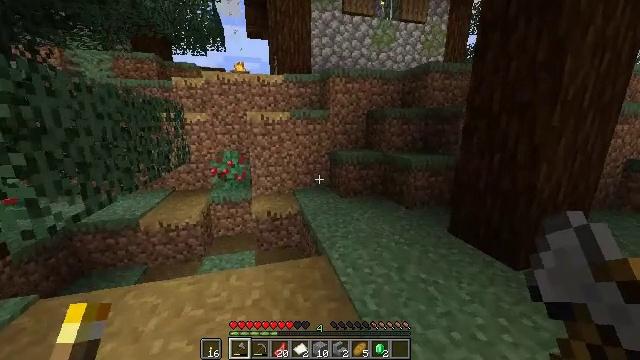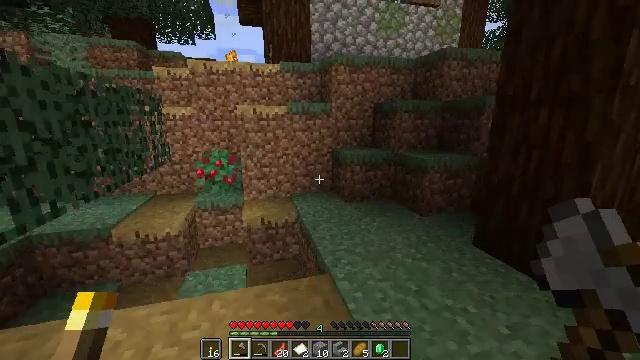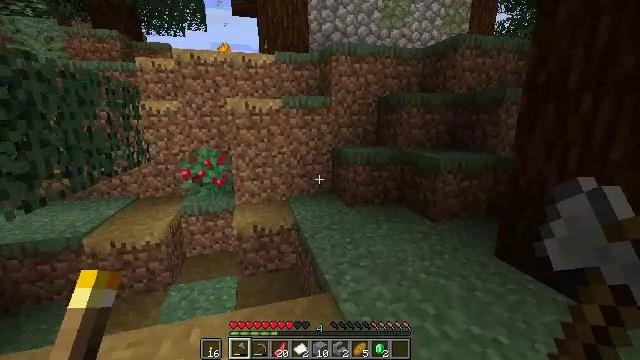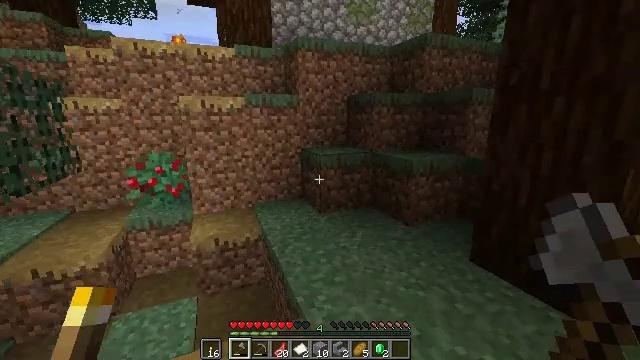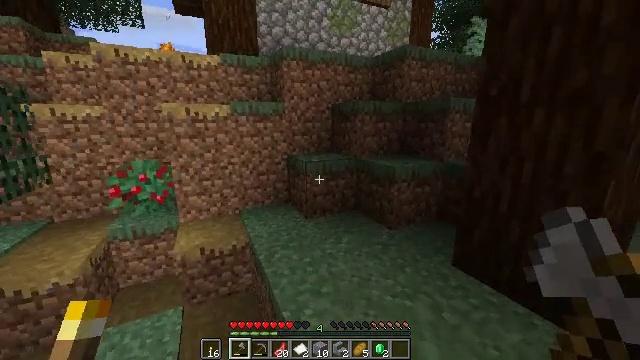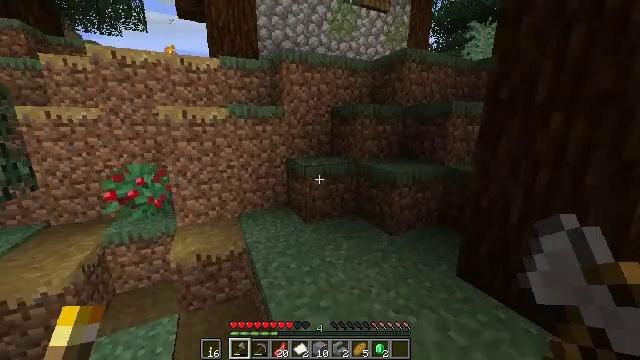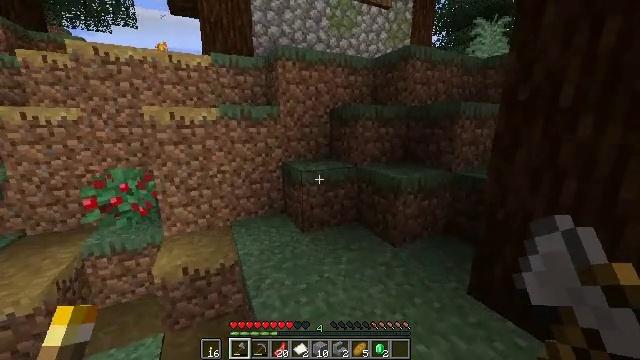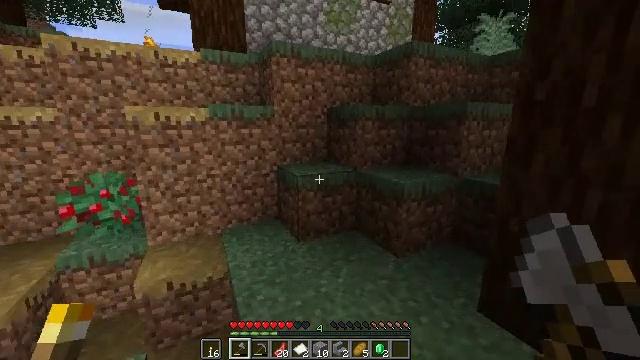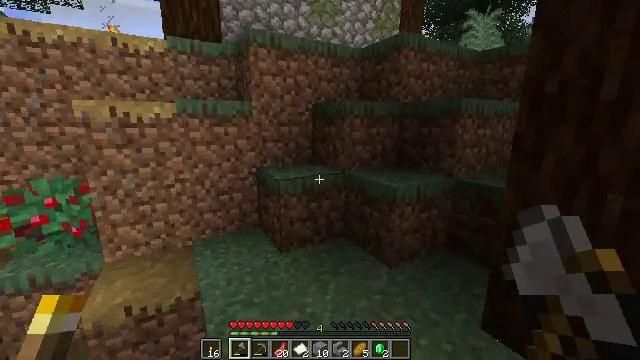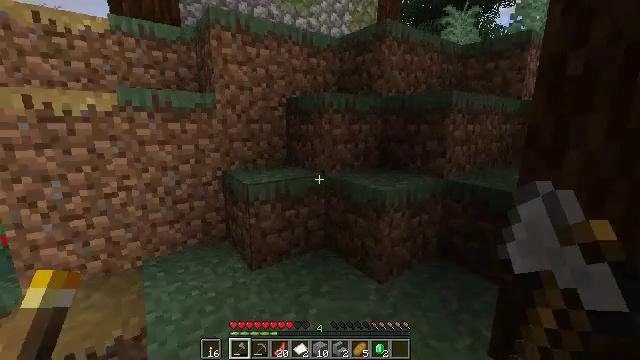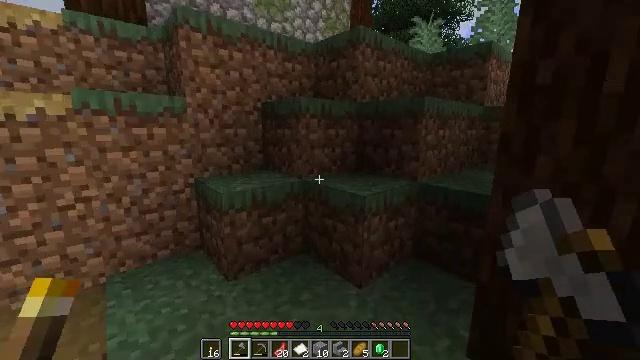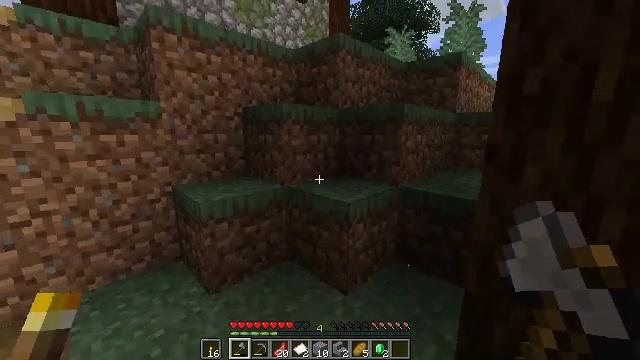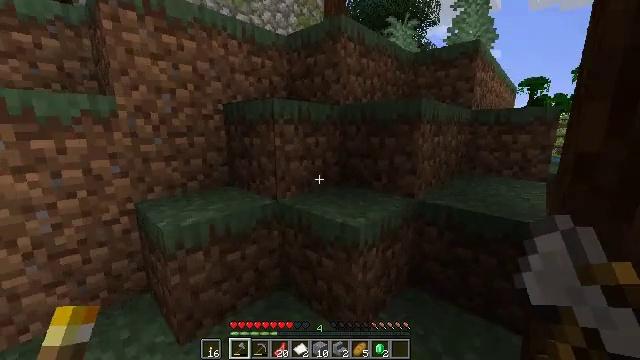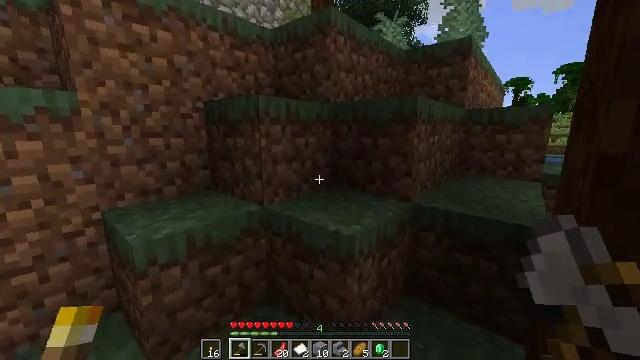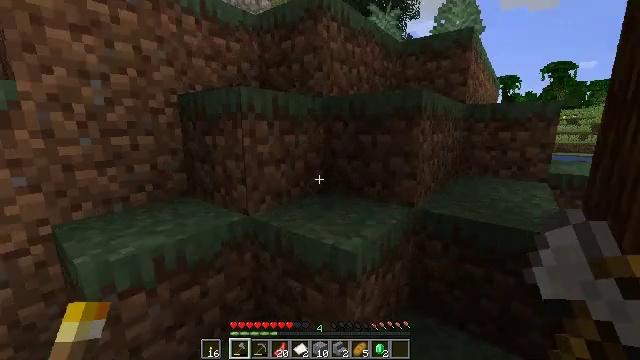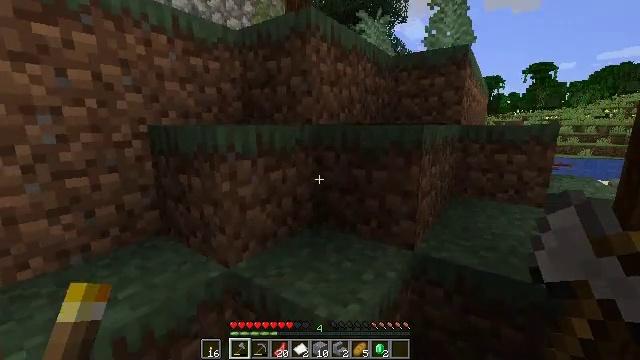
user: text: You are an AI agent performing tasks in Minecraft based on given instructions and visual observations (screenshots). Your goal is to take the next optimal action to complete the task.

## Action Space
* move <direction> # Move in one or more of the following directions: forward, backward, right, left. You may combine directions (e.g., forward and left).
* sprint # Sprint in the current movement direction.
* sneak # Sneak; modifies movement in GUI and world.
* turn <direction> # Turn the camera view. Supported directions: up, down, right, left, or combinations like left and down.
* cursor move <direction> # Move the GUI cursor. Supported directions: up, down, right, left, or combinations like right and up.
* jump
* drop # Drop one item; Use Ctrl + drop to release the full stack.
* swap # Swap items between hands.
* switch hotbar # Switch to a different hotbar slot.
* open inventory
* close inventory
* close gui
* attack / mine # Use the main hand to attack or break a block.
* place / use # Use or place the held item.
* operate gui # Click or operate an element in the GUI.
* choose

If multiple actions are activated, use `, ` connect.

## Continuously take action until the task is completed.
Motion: motion action
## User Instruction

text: Break the spruce trapdoor from a structure.
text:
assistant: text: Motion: move forward
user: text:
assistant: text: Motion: move forward
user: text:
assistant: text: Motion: move forward, turn right
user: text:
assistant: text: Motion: move forward, turn right
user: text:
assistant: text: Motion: move forward
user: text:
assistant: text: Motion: move forward
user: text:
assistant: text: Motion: move forward
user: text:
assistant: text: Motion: move forward, turn right
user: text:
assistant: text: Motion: move forward, turn right
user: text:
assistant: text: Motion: move forward, turn right
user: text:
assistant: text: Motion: move forward, turn right
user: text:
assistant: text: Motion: move forward, turn right
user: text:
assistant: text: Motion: move forward, turn right
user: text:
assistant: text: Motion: move forward, turn right
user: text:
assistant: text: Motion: move forward, turn right, jump
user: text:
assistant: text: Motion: move forward, turn right, jump
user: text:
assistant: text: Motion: move forward, turn right, jump
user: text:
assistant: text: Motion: move forward, turn right, jump
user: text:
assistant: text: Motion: move forward, turn right
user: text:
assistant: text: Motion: move forward, turn right
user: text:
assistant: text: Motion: move forward, turn right
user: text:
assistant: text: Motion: move forward, turn right
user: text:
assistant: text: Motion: move forward, jump
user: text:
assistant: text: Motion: move forward, jump
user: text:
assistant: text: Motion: move forward, turn right, jump
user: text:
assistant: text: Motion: move forward, turn right, jump
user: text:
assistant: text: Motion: move forward, turn right
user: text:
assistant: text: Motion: move forward, turn right
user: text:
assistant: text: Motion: move forward
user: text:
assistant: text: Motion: move forward